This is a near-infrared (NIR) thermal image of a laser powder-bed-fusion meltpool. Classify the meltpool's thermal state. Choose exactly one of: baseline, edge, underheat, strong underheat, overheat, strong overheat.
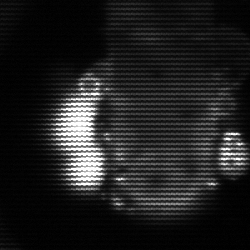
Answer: strong underheat